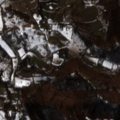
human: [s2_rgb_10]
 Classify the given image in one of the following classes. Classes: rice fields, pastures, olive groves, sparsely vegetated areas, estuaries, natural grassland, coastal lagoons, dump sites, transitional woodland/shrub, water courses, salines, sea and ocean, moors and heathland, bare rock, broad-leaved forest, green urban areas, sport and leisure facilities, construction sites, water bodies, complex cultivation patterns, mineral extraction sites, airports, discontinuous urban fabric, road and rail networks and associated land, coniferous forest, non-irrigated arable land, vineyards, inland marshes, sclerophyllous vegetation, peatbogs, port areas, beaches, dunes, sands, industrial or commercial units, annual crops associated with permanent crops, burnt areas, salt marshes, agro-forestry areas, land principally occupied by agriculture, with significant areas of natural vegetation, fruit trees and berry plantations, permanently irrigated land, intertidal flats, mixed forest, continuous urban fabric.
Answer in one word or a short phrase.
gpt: complex cultivation patterns, land principally occupied by agriculture, with significant areas of natural vegetation, broad-leaved forest, natural grassland